Question: I want to make drop down custom dialog box below on click button.

I seeing so many link but they open only list :-
<URL>
above link not use full to me.
so if you know then help me.
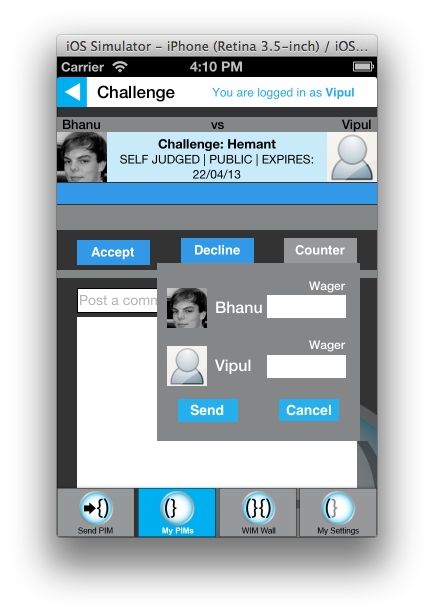
Answer: I think you can achieve what you are looking for by using
## getLocationOnScreen() api &
## PopUpWindow component.
An example code can be as follows.
'''
int[] location = new int[2];
counterView.getLocationOnScreen(location);
final View mView = inflater.inflate(R.layout.xxxx, null, false);
final PopupWindow popUp = new PopupWindow(mView, Width, Height, false);
popUp.setTouchable(true);
popUp.setFocusable(true);
popUp.setOutsideTouchable(true);
popUp.showAtLocation(view, Gravity.NO_GRAVITY, location[0], location[1]);
'''